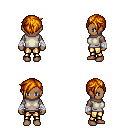
a pixel art fantasy rpg character, female body template, human, dark skin, white sleeveless shirt, gold greaves, dark blonde pixie cut hairstyle, white cloth bandages, four views (front, back, left, right), 2x2 character sprite sheet, small pixel art, hard edges, no anti-aliasing